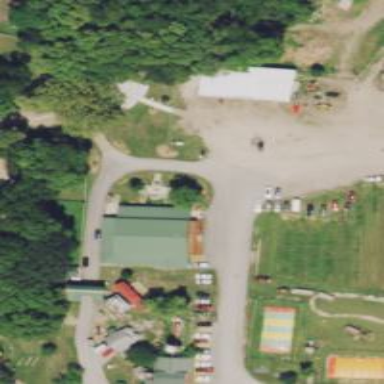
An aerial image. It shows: Agricultural driveway.